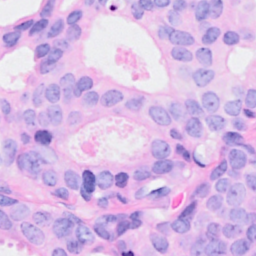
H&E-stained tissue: Breast